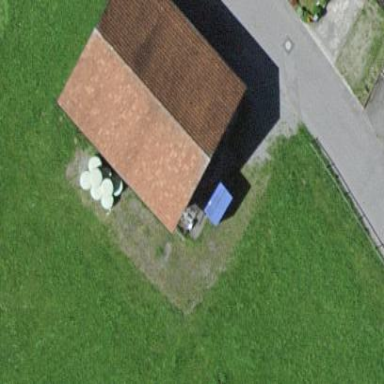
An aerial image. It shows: Farmyard area.